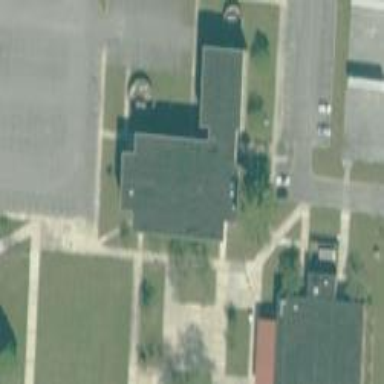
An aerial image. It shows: School building.